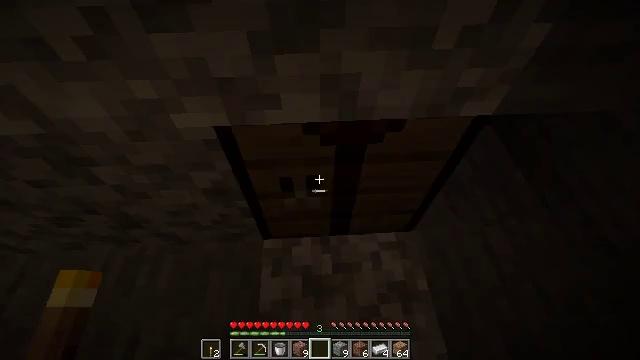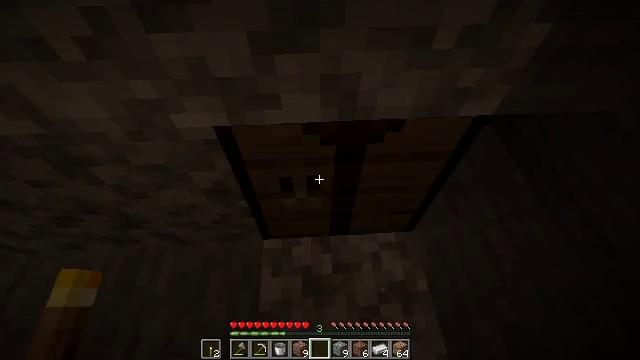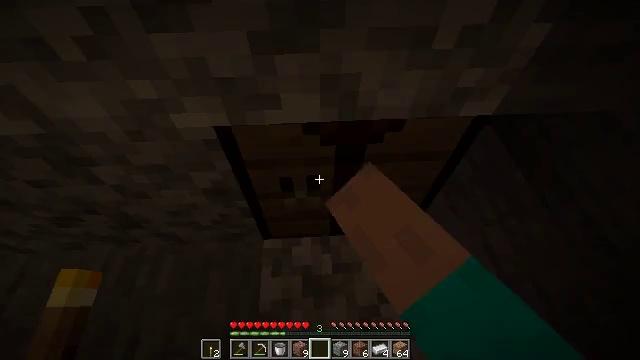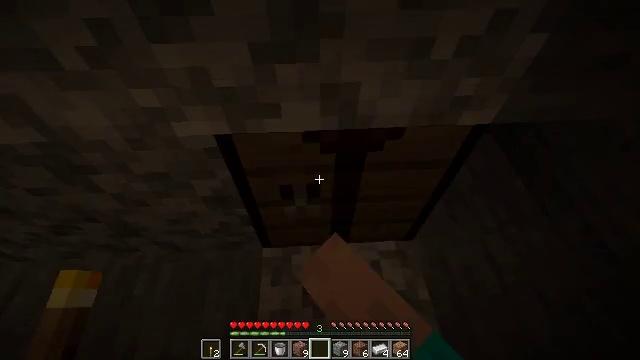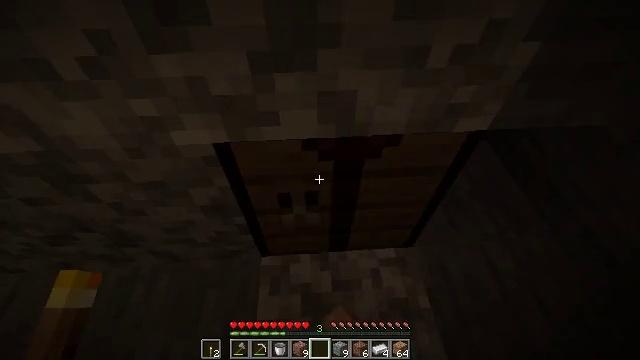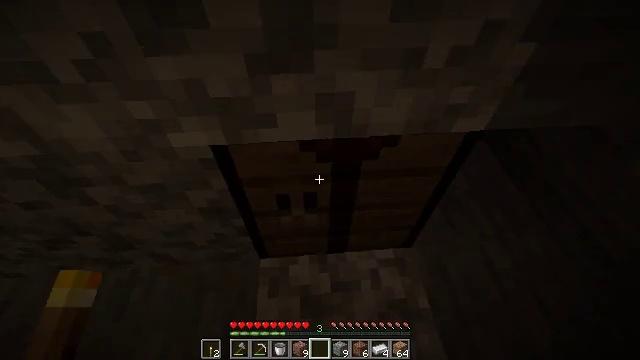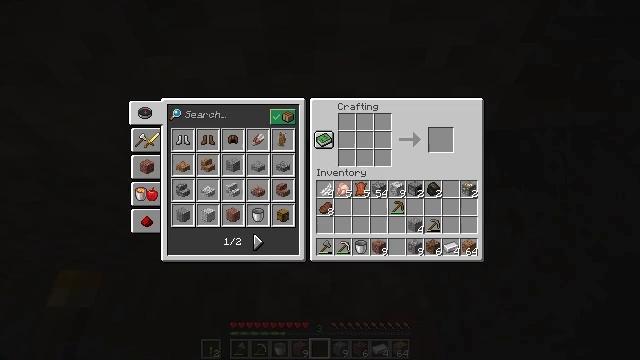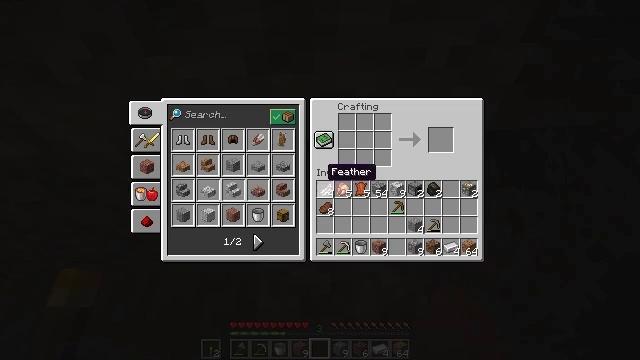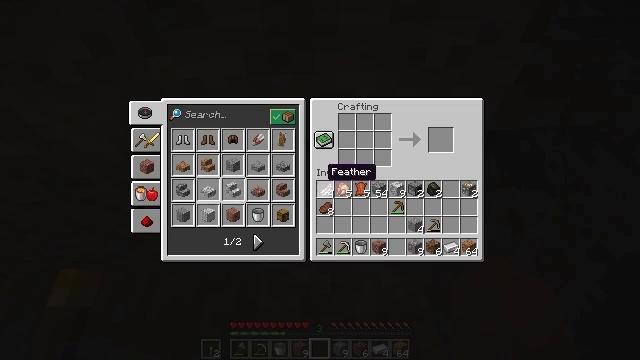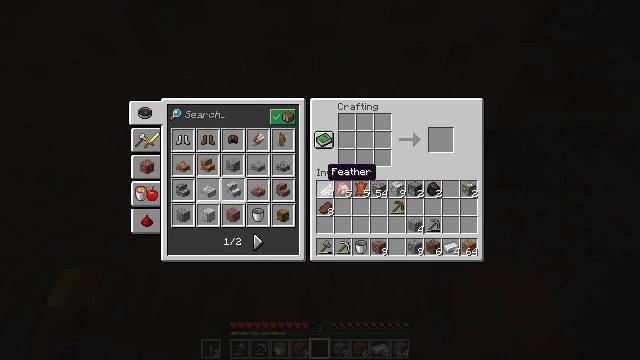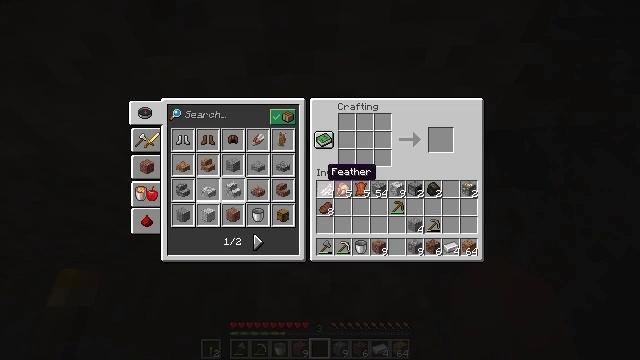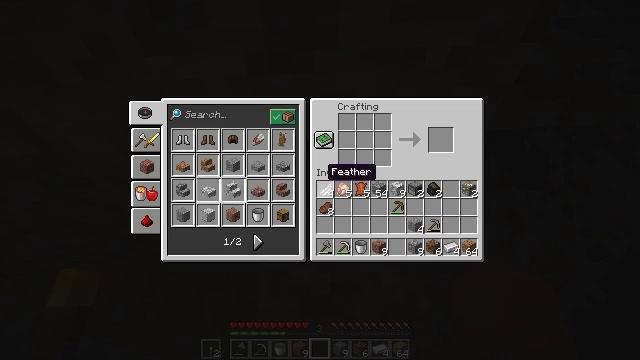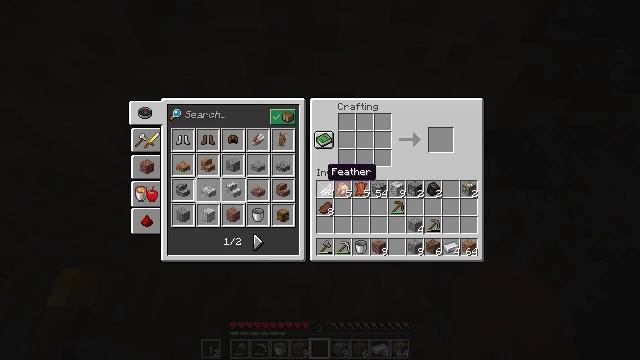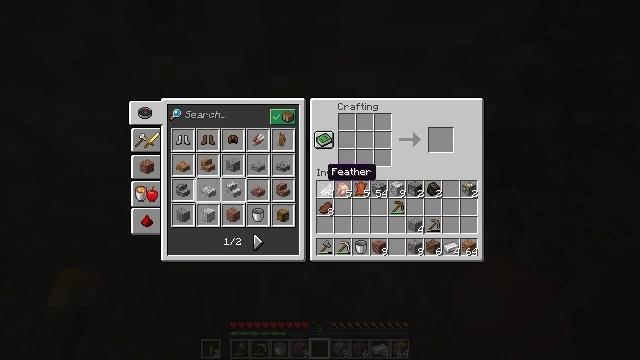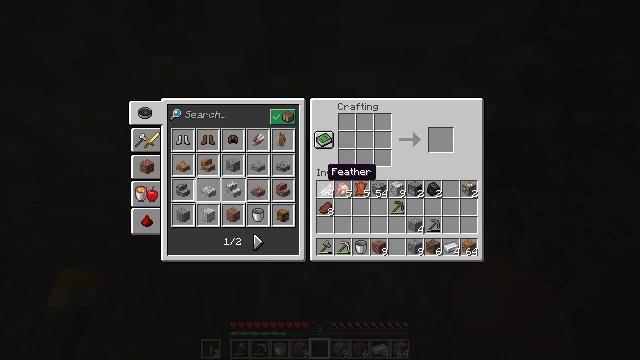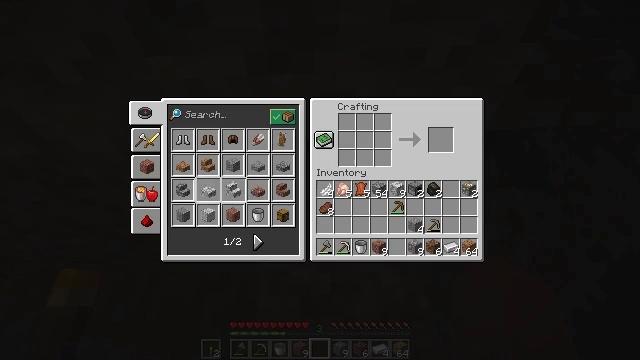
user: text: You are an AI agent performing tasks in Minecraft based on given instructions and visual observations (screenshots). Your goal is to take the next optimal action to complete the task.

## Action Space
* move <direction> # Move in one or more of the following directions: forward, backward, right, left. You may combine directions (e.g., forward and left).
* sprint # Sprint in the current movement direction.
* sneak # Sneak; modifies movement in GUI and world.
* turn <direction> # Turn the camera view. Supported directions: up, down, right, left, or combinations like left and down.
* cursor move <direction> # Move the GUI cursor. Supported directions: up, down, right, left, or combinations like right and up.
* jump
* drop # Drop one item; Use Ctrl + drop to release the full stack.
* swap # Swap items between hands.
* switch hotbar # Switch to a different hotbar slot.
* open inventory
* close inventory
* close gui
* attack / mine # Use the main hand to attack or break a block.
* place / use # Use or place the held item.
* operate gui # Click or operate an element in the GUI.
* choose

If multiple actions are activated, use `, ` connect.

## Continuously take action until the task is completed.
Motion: motion action
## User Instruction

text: Make a jungle trapdoor from jungle wood planks.
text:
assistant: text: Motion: use / place
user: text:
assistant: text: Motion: use / place
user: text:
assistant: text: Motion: turn up, use / place
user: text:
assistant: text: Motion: turn up, use / place
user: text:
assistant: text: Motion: no_op
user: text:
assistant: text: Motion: cursor move right, open gui
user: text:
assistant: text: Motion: cursor move left
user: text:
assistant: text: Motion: no_op
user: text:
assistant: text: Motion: no_op
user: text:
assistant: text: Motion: no_op
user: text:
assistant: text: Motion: no_op
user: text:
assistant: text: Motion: no_op
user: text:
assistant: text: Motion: no_op
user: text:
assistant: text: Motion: no_op
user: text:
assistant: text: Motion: cursor move left
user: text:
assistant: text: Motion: cursor move left and up
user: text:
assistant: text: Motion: cursor move left and down
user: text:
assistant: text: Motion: cursor move left and down
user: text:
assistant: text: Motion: cursor move down
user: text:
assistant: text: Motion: cursor move down
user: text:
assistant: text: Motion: no_op
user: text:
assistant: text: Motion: no_op
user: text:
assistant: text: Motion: no_op
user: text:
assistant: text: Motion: no_op
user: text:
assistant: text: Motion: no_op
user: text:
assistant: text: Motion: operate gui
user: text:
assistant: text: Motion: operate gui
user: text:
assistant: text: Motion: operate gui
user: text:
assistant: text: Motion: no_op
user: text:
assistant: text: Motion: no_op